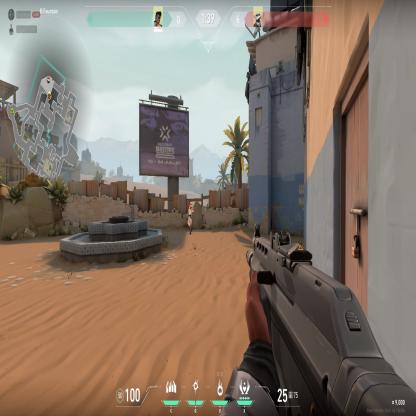
Label: enemy